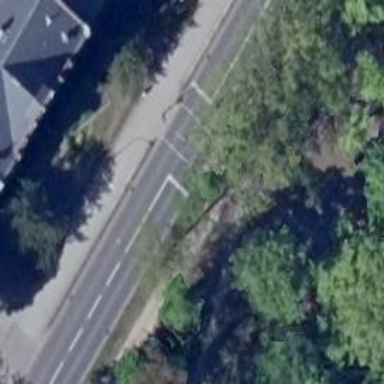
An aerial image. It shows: Road with traffic signals.